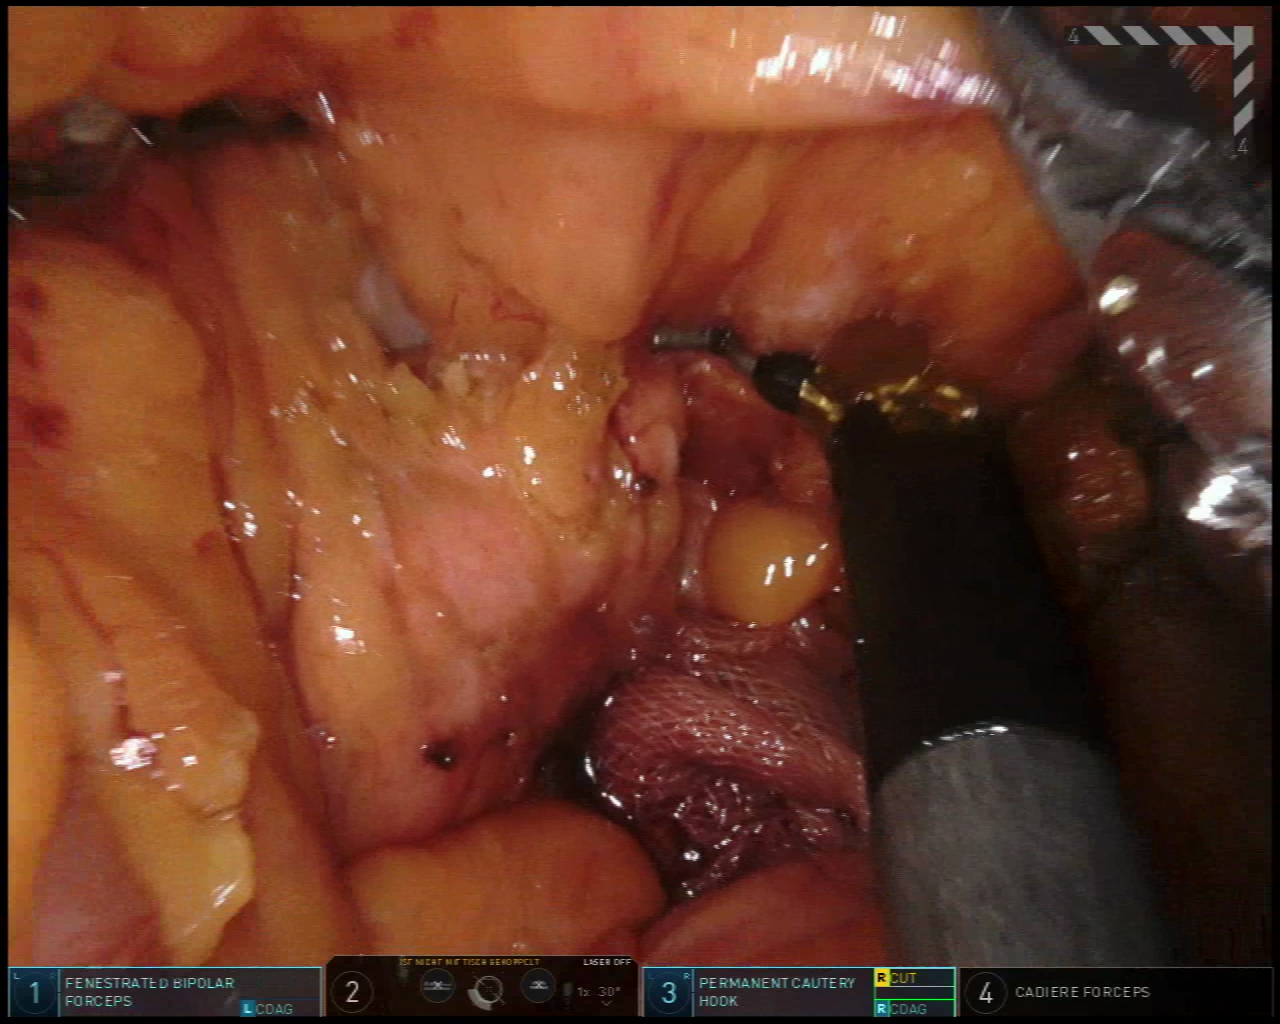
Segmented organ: pancreas
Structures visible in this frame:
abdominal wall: no
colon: yes
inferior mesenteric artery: no
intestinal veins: no
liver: no
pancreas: yes
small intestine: no
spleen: no
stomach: yes
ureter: no
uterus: no
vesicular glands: no